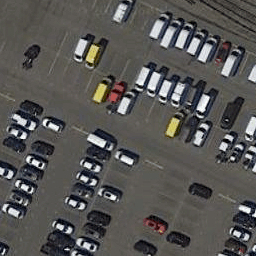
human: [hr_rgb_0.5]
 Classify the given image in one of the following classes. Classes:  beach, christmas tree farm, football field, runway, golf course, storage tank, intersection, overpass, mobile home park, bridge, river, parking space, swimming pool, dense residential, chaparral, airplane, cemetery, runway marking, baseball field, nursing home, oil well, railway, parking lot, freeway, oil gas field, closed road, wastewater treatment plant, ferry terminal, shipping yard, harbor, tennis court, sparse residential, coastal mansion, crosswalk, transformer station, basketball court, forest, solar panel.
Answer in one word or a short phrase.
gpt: parking lot